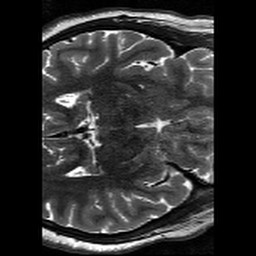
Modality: T2w
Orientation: axial
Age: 20
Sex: female
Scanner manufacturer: siemens
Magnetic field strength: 3 T
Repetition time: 11.39 s
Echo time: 0.09 s